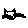
Label: cat